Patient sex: M
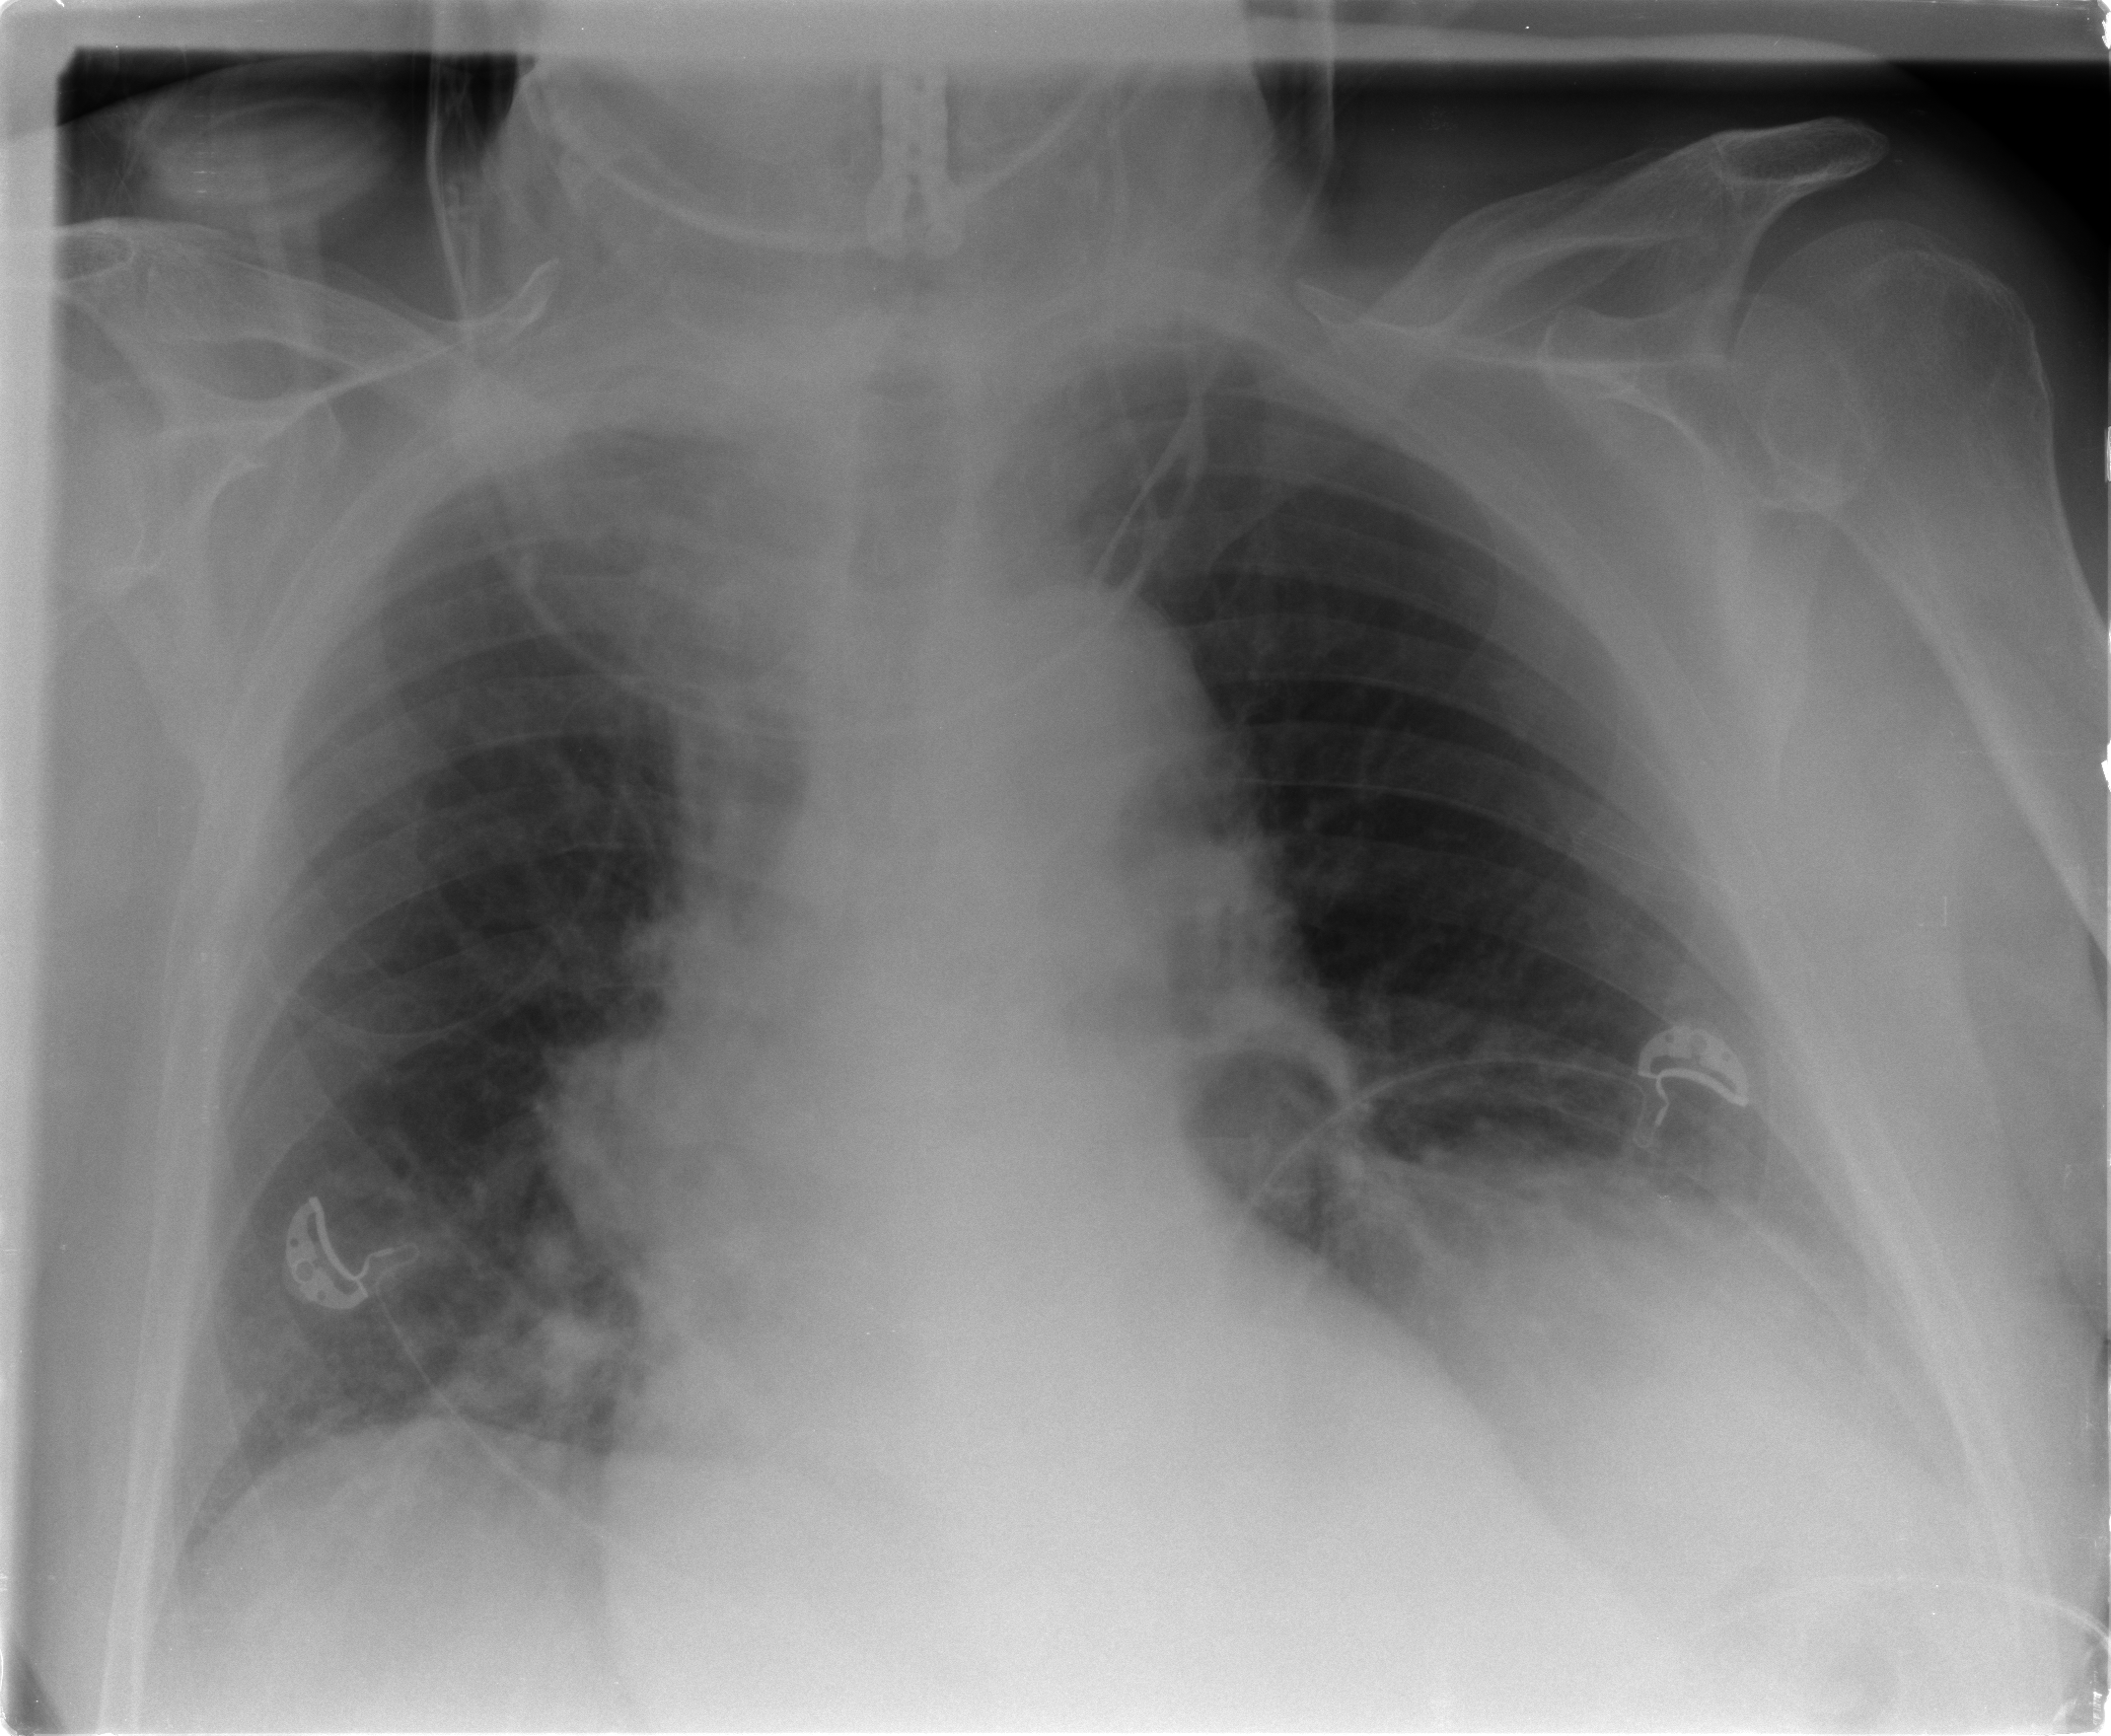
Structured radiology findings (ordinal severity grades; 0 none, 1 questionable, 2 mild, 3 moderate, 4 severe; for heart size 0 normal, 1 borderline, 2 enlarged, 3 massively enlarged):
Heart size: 2
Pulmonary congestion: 0
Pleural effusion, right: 0
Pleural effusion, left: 2
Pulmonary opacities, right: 0
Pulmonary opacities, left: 0
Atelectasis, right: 2
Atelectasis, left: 2